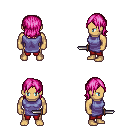
a pixel art fantasy rpg character, male body template, human, tanned skin, chain tabard jacket, red pants, pink long bangs hairstyle, dagger, four views (front, back, left, right), 2x2 character sprite sheet, small pixel art, hard edges, no anti-aliasing